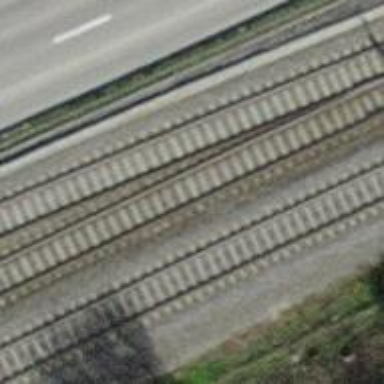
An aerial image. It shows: Single-track electrified railway with contact line.